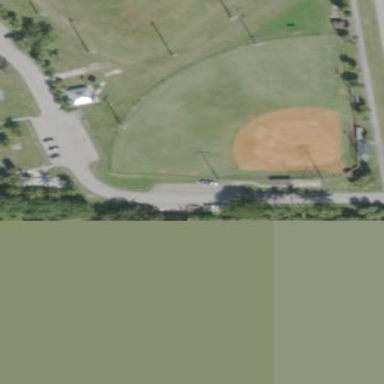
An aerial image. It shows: Baseball pitch for leisure land.